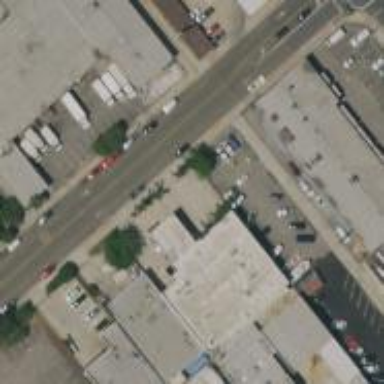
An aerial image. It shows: Commercial building.